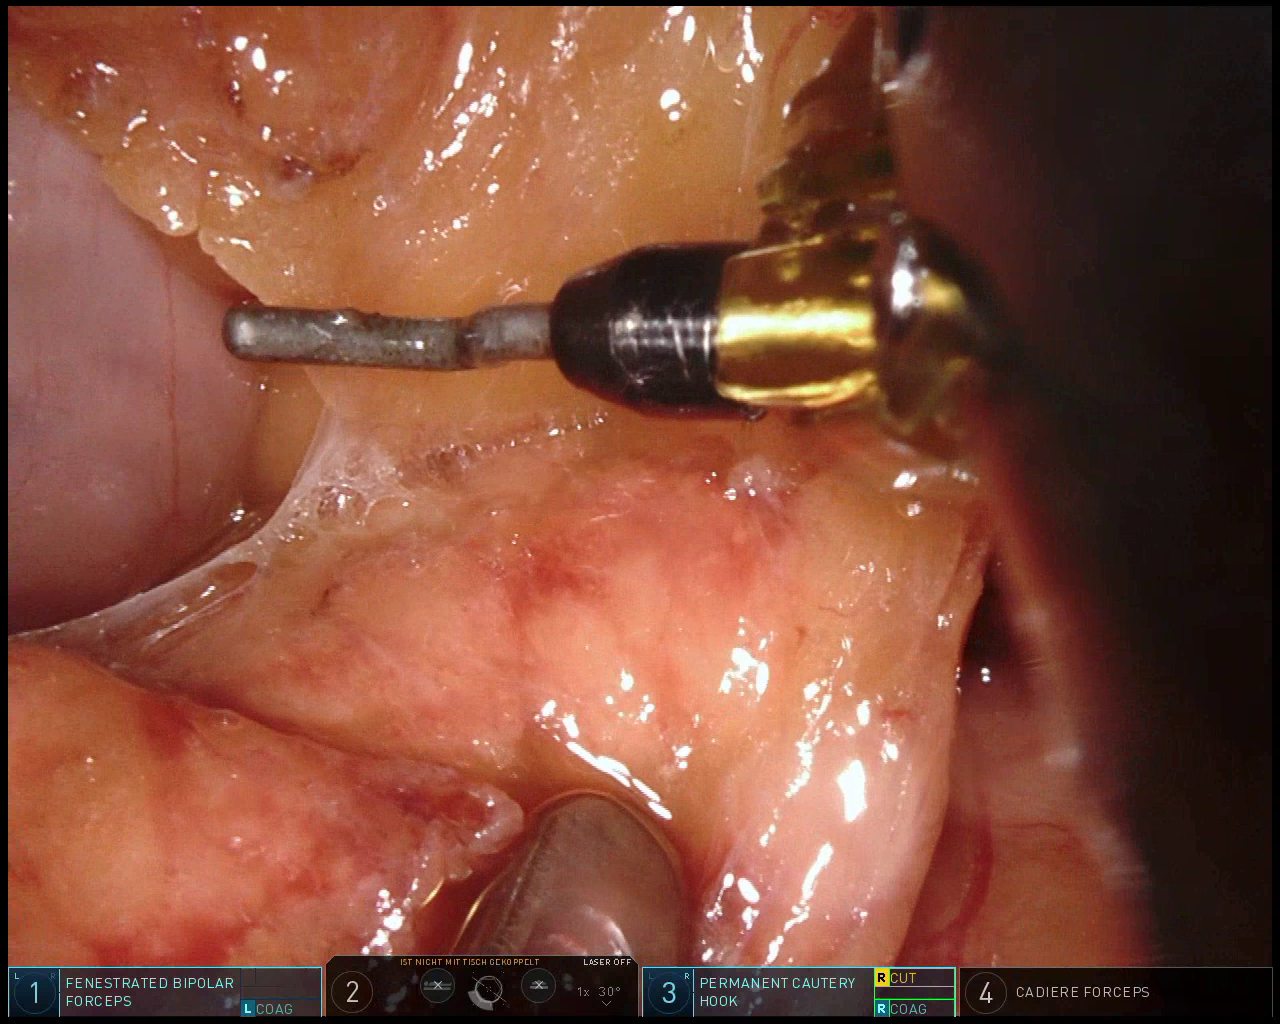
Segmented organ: stomach
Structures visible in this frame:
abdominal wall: no
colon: no
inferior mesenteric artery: no
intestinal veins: no
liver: no
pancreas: yes
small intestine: no
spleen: no
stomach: yes
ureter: no
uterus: no
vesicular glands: no